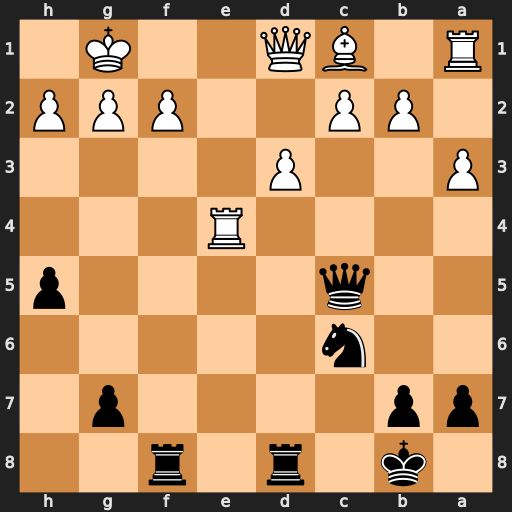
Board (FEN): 1k1r1r2/pp4p1/2n5/2q4p/4R3/P2P4/1PP2PPP/R1BQ2K1
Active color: b
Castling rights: -
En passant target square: -
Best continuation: Qxf2+ Kh1 Qf1+ Qxf1 Rxf1#